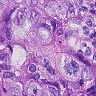
Metastatic tissue present: yes